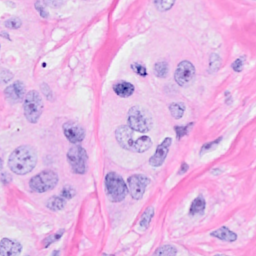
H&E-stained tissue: Breast